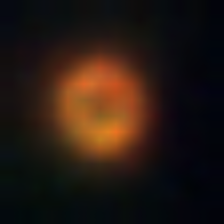
Taxon: NanoPlankton
Group: Other